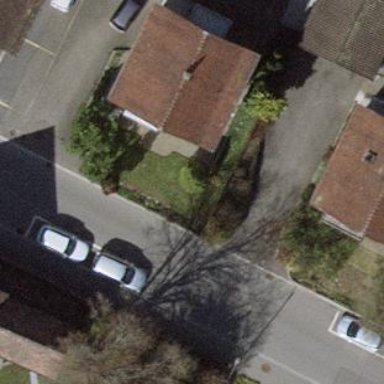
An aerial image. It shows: Gabled building.